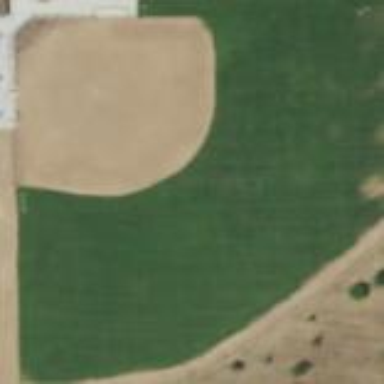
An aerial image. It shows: Baseball pitch for leisure land.